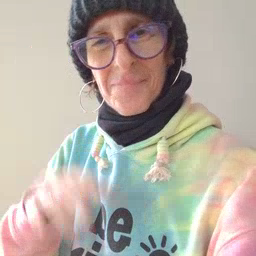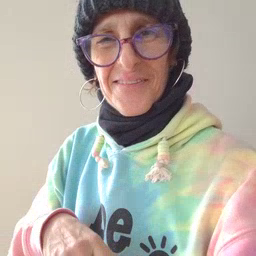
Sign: nap